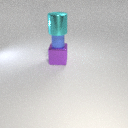
large cyan metal cylinder above small blue rubber cylinder